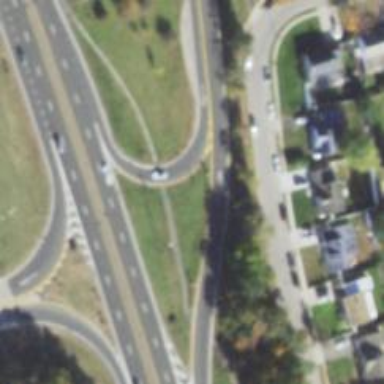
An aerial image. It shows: Crossing on the cycleway.